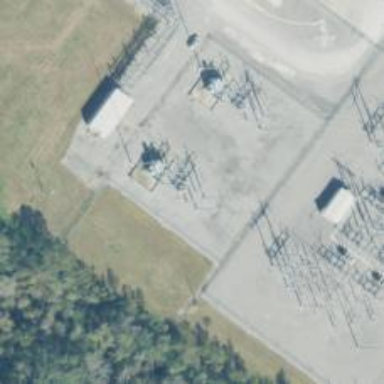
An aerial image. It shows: Switch used for power control.